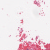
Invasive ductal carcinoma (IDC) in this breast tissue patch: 0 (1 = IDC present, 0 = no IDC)